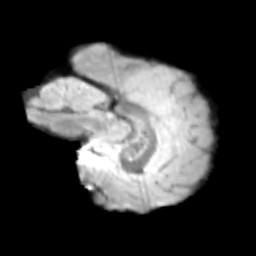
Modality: T2w
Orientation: sagittal
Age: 11
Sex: male
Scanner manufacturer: siemens
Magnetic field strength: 3 T
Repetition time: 3.8 s
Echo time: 0.07 s